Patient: sex F, age 41
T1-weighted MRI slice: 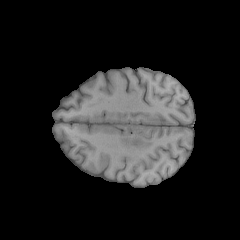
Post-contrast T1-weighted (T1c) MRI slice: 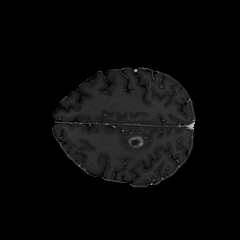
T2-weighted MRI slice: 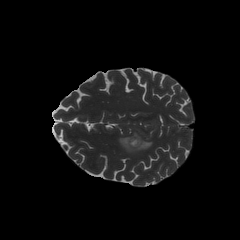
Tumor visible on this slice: yes
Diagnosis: Glioblastoma, IDH-wildtype
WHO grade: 4